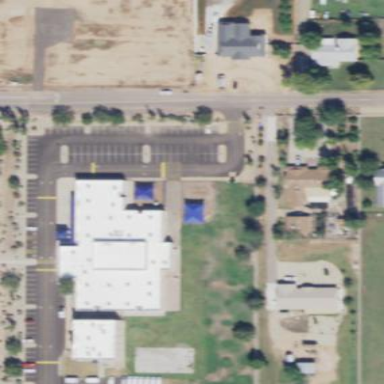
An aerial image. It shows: School.